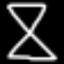
Label: hourglass